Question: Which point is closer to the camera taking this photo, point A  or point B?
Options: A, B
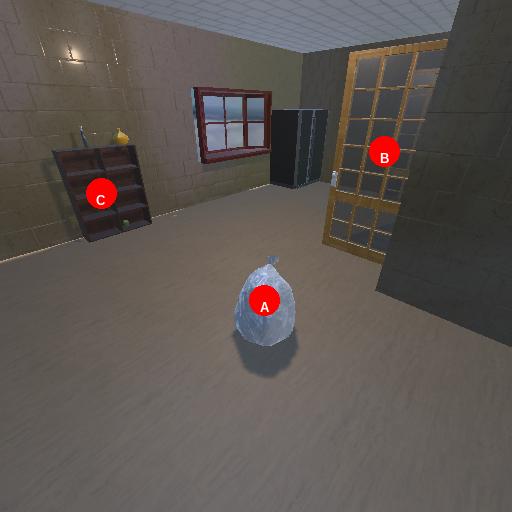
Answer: A